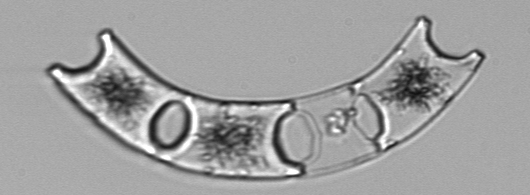
Label: Eucampia